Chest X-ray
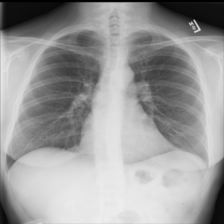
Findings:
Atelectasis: negative
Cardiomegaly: negative
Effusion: negative
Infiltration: negative
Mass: negative
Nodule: negative
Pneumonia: negative
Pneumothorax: negative
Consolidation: negative
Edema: negative
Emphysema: negative
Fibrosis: negative
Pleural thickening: negative
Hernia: negative